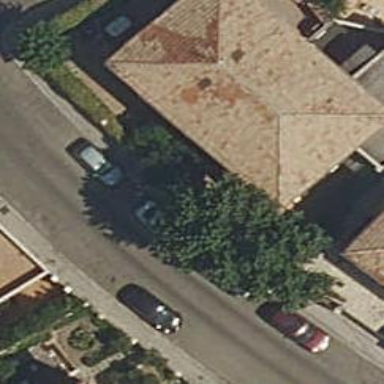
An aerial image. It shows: Simple house.